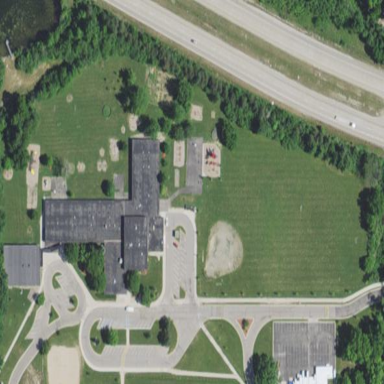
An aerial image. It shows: School.